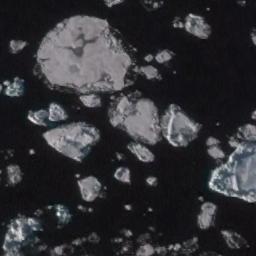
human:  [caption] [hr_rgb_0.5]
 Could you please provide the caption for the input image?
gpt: Some pieces of sea ice of different sizes and thickness float in the deep blue sea .

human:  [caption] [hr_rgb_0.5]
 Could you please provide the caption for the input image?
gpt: The sea ice on the left is more dense .

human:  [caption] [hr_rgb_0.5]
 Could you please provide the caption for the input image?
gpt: There are many ice on the black sea .

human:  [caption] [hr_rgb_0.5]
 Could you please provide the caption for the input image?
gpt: A large piece of ice and a few sparse small pieces of ice float on the blue sea .

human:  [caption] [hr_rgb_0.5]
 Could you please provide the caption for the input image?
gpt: There are some pieces of sea ice .